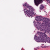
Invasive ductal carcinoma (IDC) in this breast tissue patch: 0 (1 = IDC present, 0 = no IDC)